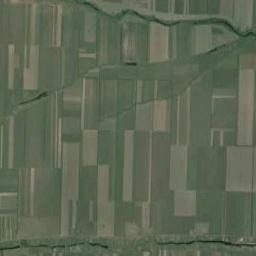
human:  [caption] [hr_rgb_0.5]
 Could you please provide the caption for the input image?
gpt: Lots of dense rectangular farmlands of different colors and sizes are on the ground and some churches go through the farmlands .

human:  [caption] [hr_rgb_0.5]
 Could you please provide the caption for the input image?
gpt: There are many rectangular farmlands of different shades .

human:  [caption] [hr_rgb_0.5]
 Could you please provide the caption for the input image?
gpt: Many dense, neatly arranged green and tan mixed rectangular farmlands of different sizes .

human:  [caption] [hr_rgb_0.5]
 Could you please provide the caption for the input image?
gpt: There are some light green and bare rectangular farmland .

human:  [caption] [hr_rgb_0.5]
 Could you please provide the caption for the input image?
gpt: There are many green rectangular farmlands and yellow ones .